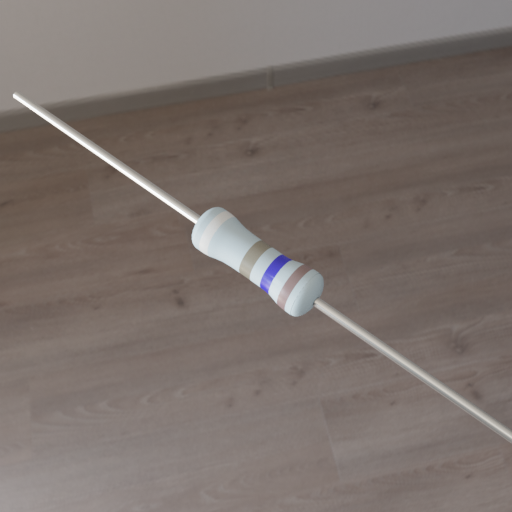
Resistor colour bands (in order): white, gray, blue, gray